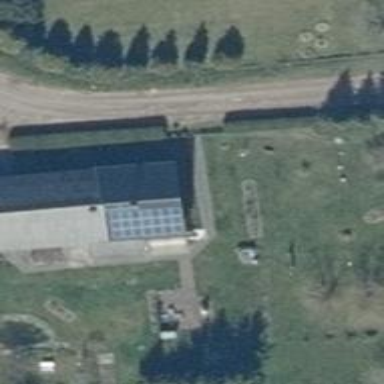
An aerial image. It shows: Solar photovoltaic panel generator producing electricity as small installation.